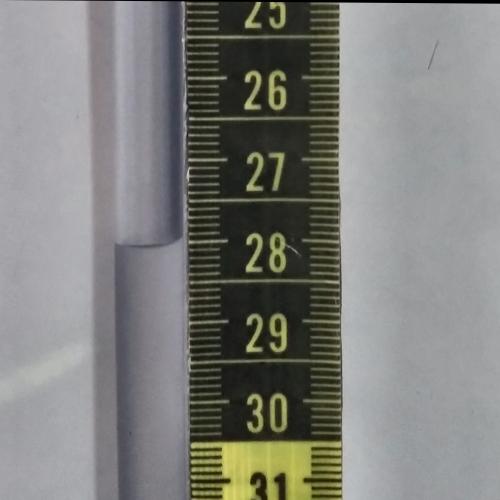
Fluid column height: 28.0 cm